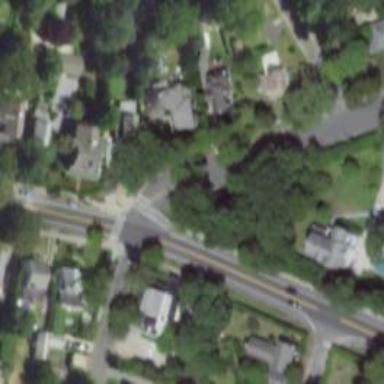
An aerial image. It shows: Road crossing that is both marked and unmarked.